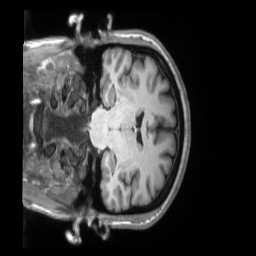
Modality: T1w
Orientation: coronal
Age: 45
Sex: female
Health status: ill
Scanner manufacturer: siemens
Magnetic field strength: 3 T
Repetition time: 2.2 s
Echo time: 0.00157 s